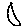
Label: moon